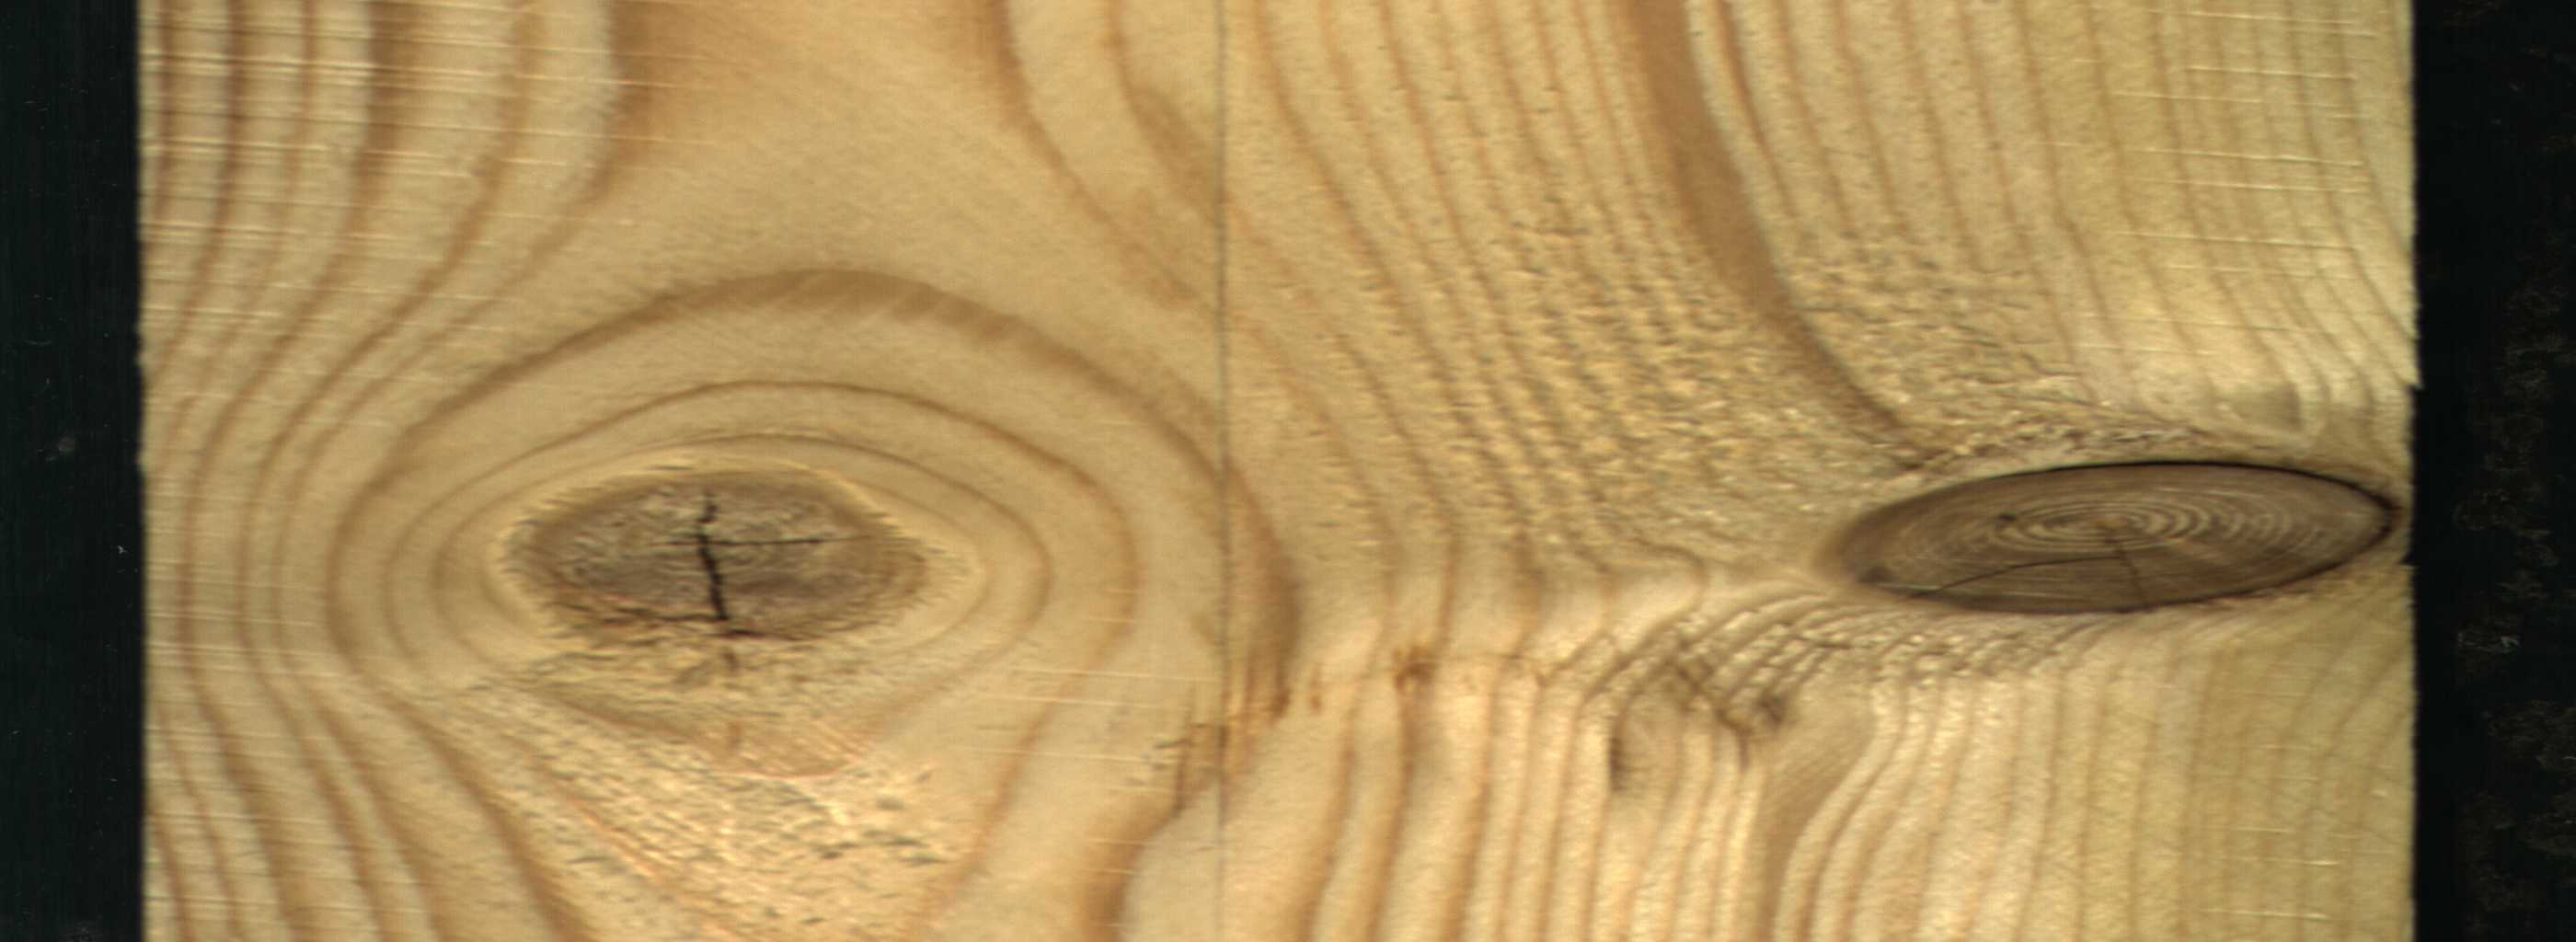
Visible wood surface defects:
knot_with_crack
Dead_Knot